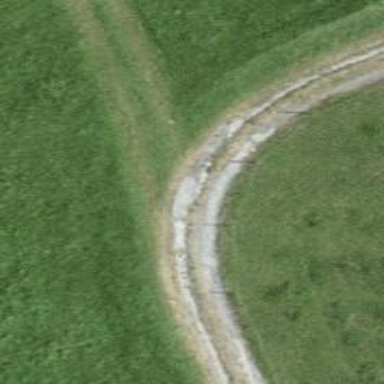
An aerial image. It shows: Track road with grade3 tracktype.